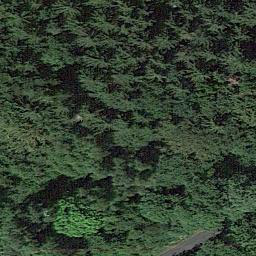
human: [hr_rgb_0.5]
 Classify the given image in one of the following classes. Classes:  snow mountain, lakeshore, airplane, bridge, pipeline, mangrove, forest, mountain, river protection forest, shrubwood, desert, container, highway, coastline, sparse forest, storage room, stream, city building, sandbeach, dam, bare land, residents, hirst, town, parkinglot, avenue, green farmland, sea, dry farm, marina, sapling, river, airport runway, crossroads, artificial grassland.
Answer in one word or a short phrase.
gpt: forest